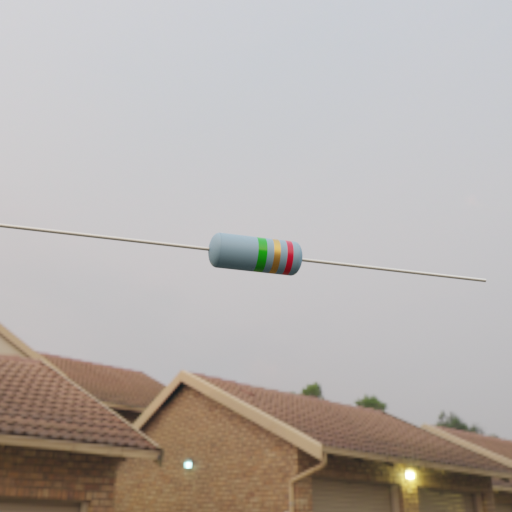
Resistor colour bands (in order): green, gold, red